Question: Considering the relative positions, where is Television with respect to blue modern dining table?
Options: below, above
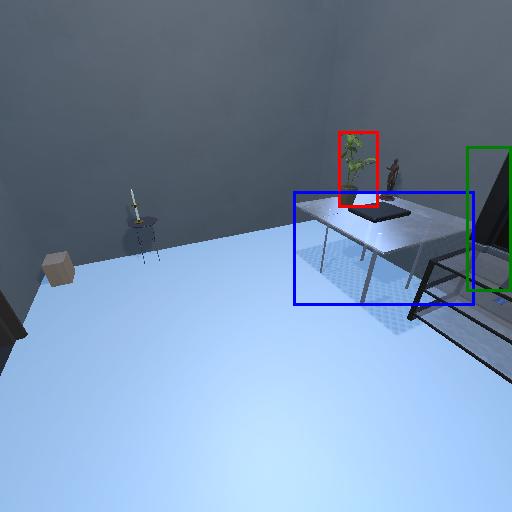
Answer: below